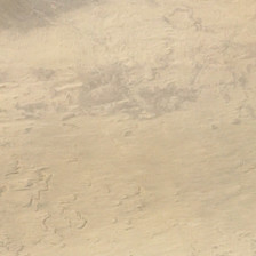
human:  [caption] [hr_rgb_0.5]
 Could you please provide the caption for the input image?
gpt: The color of the desert is pale white.

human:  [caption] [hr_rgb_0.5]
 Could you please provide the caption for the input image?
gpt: The color of the desert is bright white.

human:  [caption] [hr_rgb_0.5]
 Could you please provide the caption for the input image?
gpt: The color of the desert is pale white.

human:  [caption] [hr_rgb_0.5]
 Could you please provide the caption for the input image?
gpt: The color of the desert is pure white.

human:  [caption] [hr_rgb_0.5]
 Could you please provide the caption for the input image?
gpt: The color of the desert is pure white.